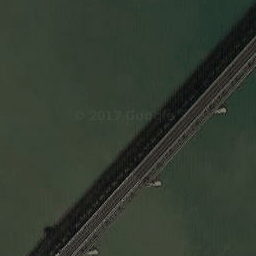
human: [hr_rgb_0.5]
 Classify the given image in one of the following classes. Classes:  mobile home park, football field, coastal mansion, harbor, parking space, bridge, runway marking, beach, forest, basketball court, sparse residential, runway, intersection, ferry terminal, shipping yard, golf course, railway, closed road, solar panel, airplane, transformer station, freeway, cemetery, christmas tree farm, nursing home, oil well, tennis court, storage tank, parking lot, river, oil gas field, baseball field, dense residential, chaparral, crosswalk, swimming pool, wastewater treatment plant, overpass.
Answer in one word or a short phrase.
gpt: bridge